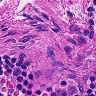
Metastatic tissue present: no